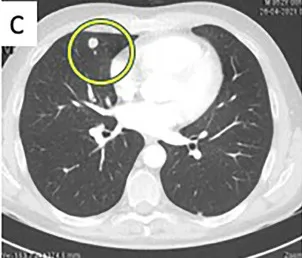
Comparison between baseline imaging and on-treatment imaging. Thoracic CT Scan at baseline.
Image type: radiology (ct)